Field crop: tomato
Growth stage: 2
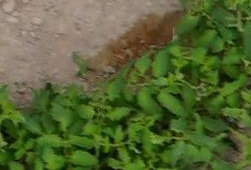
Species: tomato